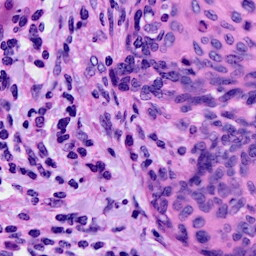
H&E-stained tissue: Cervix